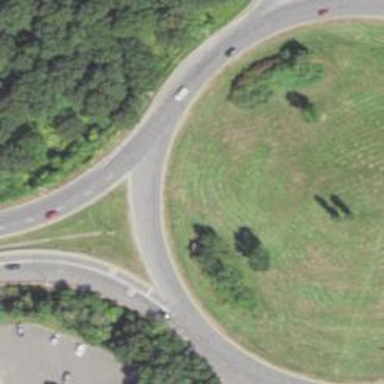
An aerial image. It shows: Asphalt road marked as trunk highway leading to roundabout.